Question:
I am trying to update my application for iOS 7, when i am trying to validate it i am getting this error in xcode 5.0 organiser. did any body else also have faced such problem any help will be appreciated .
Thanks
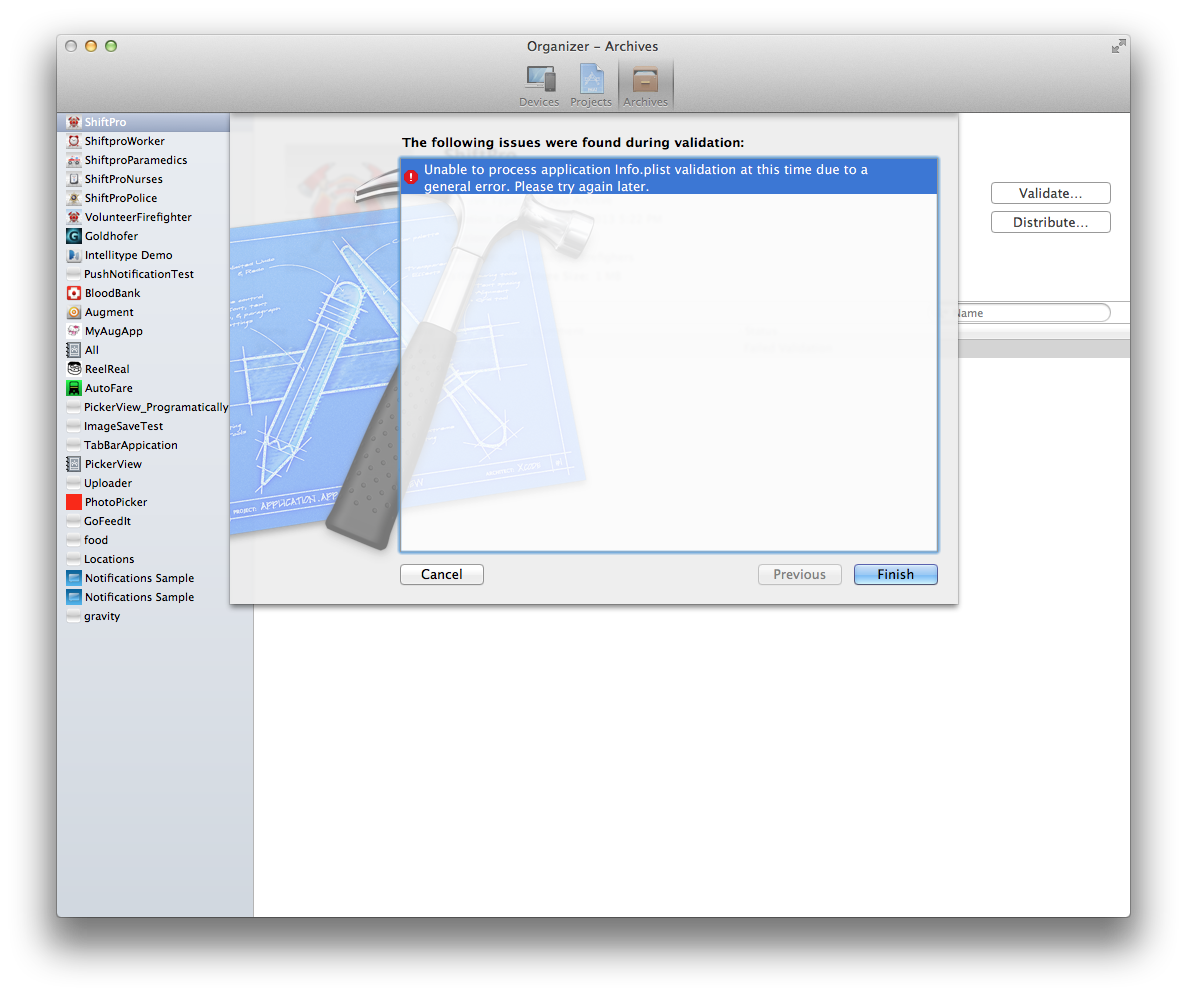
Answer: it looks like there is some problem in apple server.